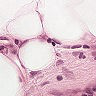
Metastatic tissue present: no